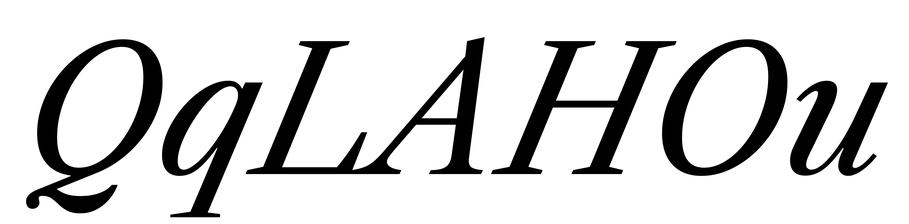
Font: LibreCaslonText-Italic_Italic